Question: '''
![screenshot of page i am working on][1]
'''

Here is the features section where i have used list of bootstrap, but i don't like the look and feel of it so please suggest me any good bootstrap component for it.
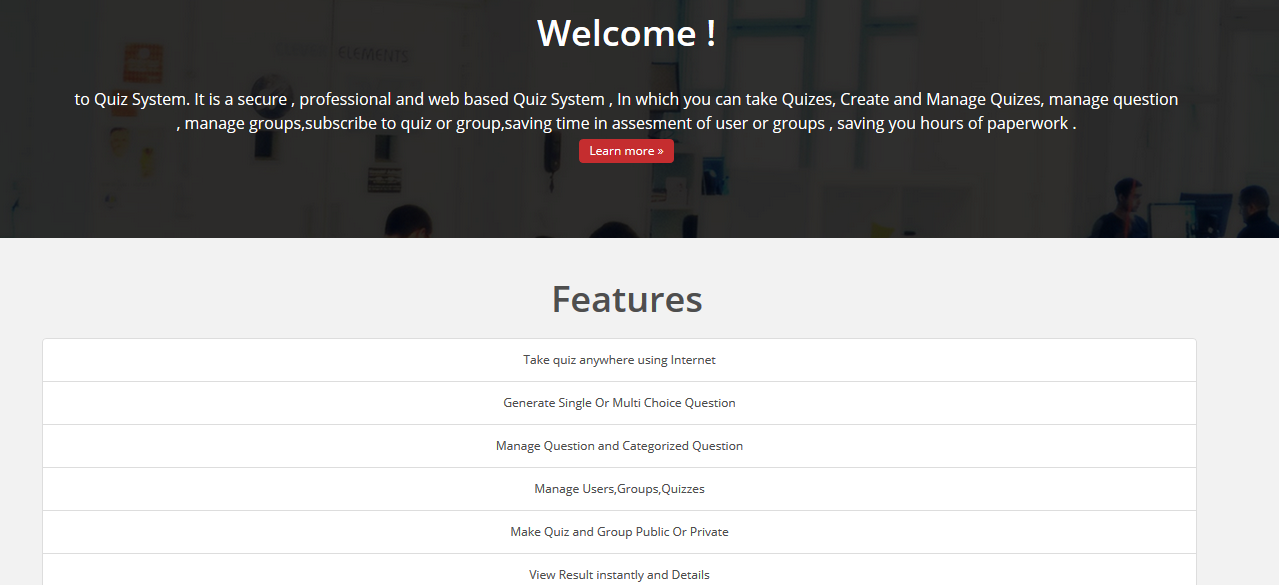
Answer: There are plenty of nice solutions online.
Personally, I like to see a list of Features as you can see in the following example:
<URL>

You can simply align your Items horizontally and add some fancy Glyphicon or FontAwesome Icon.
In this example, the required code snippet is as easy as:
'''
<!-- Services Section -->
<section id="services">
<div class="container">
<div class="row">
<div class="col-lg-12 text-center">
<h2 class="section-heading">Services</h2>
<h3 class="section-subheading text-muted">Lorem ipsum dolor sit amet consectetur.</h3>
</div>
</div>
<div class="row text-center">
<div class="col-md-4">
<span class="fa-stack fa-4x">
<i class="fa fa-circle fa-stack-2x text-primary"></i>
<i class="fa fa-shopping-cart fa-stack-1x fa-inverse"></i>
</span>
<h4 class="service-heading">E-Commerce</h4>
<p class="text-muted">Lorem ipsum dolor sit amet, consectetur adipisicing elit. Minima maxime quam architecto quo inventore harum ex magni, dicta impedit.</p>
</div>
<div class="col-md-4">
<span class="fa-stack fa-4x">
<i class="fa fa-circle fa-stack-2x text-primary"></i>
<i class="fa fa-laptop fa-stack-1x fa-inverse"></i>
</span>
<h4 class="service-heading">Responsive Design</h4>
<p class="text-muted">Lorem ipsum dolor sit amet, consectetur adipisicing elit. Minima maxime quam architecto quo inventore harum ex magni, dicta impedit.</p>
</div>
<div class="col-md-4">
<span class="fa-stack fa-4x">
<i class="fa fa-circle fa-stack-2x text-primary"></i>
<i class="fa fa-lock fa-stack-1x fa-inverse"></i>
</span>
<h4 class="service-heading">Web Security</h4>
<p class="text-muted">Lorem ipsum dolor sit amet, consectetur adipisicing elit. Minima maxime quam architecto quo inventore harum ex magni, dicta impedit.</p>
</div>
</div>
</div>
</section>
'''